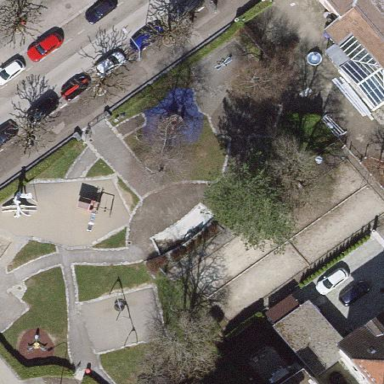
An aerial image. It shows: Playground area for leisure land.